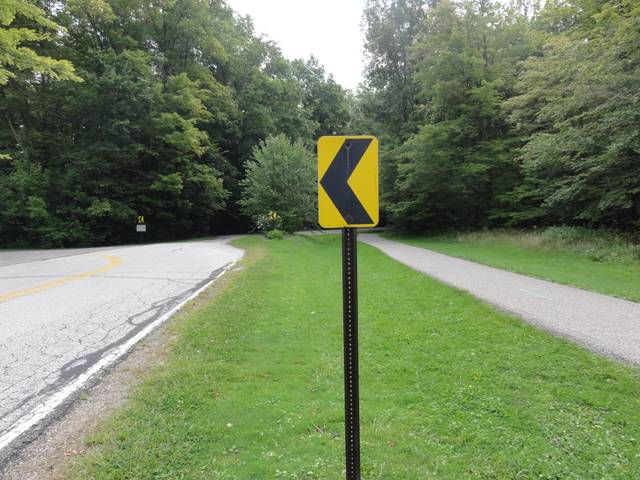
Region: United States
Coordinates: 41.56, -81.43